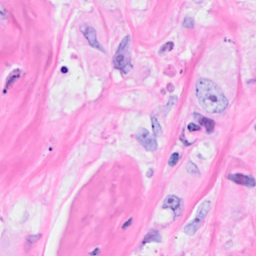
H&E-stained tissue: Breast